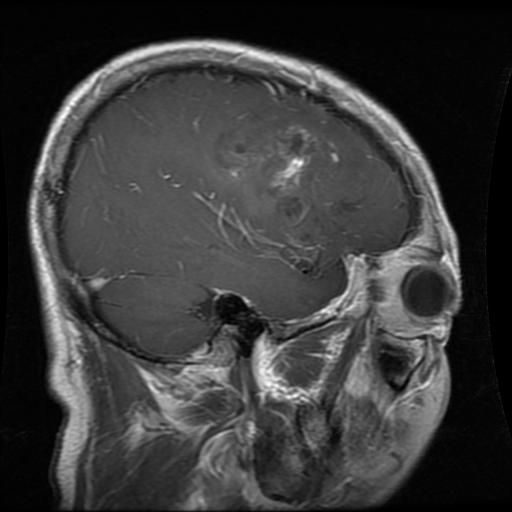
Label: glioma